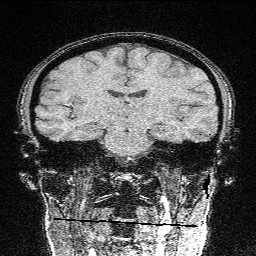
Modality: FLASH
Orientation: sagittal
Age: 31
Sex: female